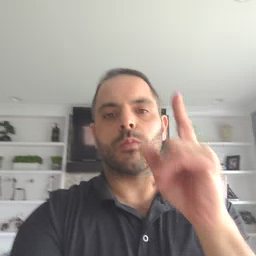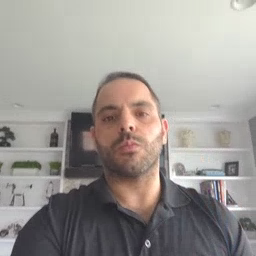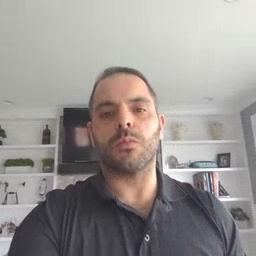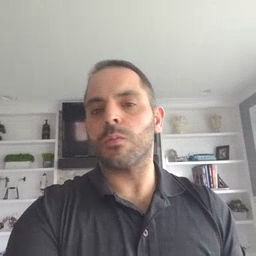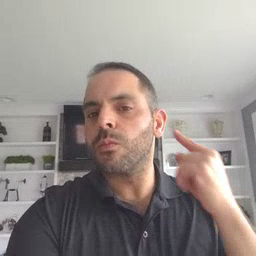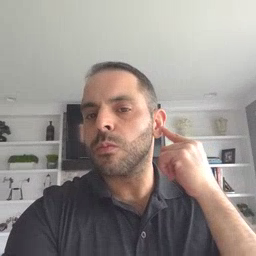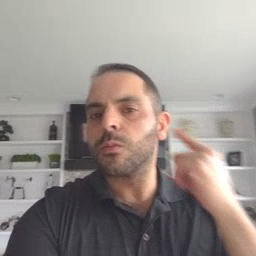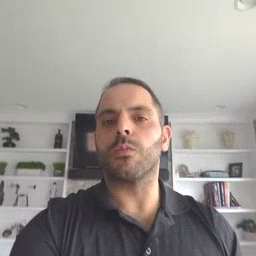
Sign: ear